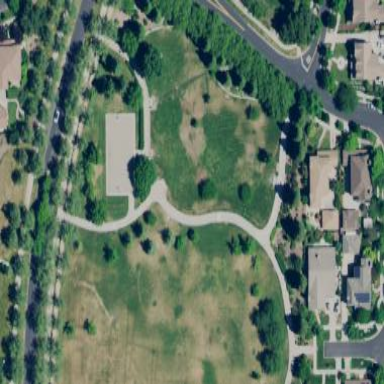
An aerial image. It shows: Dog park for leisure land.